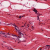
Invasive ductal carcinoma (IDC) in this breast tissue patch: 0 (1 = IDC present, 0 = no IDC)